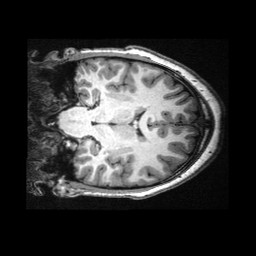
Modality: T1w
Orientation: coronal
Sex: male